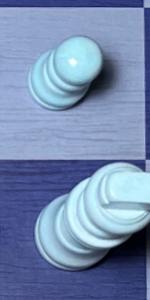
Label: King_White